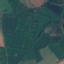
Land use / land cover: Pasture